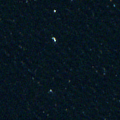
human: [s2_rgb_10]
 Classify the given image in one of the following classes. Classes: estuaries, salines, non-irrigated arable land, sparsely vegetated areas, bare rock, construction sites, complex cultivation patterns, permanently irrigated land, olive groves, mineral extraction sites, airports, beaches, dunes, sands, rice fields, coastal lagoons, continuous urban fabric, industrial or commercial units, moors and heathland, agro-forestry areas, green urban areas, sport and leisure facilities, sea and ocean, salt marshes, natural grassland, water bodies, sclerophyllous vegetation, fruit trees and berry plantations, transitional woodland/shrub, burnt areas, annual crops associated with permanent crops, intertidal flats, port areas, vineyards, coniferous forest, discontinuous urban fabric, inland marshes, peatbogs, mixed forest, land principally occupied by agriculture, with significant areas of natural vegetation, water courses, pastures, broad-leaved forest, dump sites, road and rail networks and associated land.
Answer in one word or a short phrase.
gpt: sea and ocean